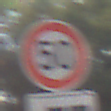
Verkehrszeichen: Geschwindigkeit50
Zusatzzeichen unten: HinweisDurchSinnbild16
Umgebung: Outdoor, Nature
Tageszeit: MorningAfternoon
Wetter: PartlyCloudy
Licht: Natural
Jahreszeit: NotSpecified
Kontrast: HighContrast